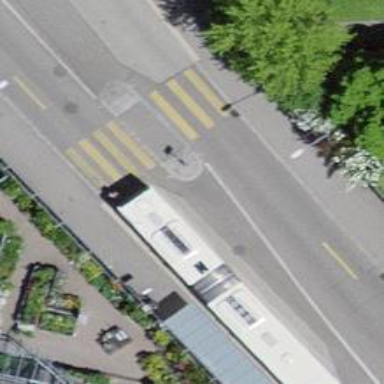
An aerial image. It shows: Zebra crossing with uncontrolled intersection and pedestrian island.